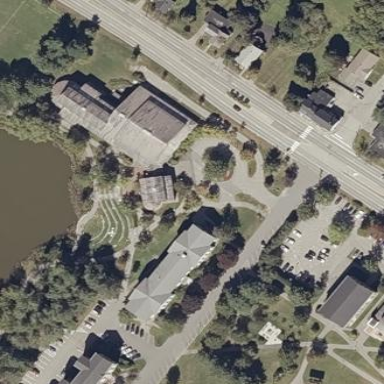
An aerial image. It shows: Building.